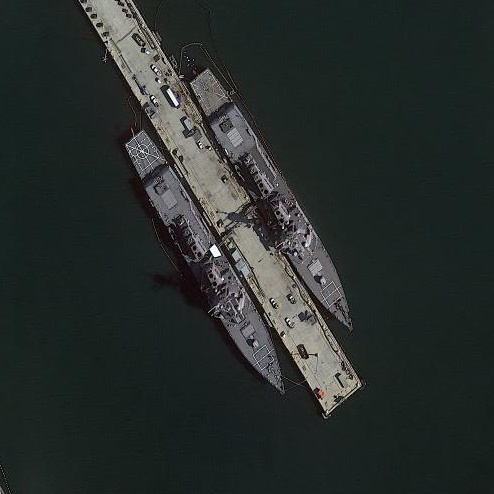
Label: destroyer